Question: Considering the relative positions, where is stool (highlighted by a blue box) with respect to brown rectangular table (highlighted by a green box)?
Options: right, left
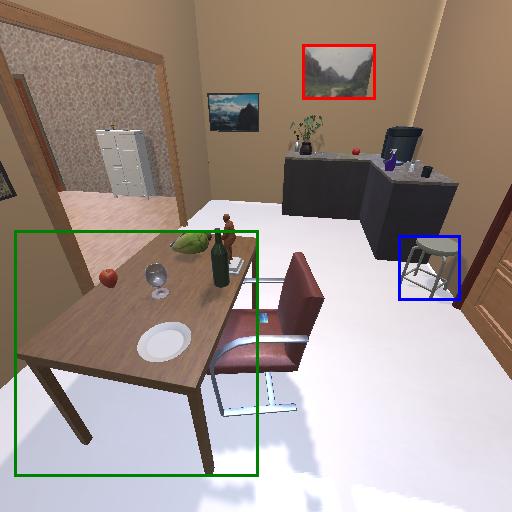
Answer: right